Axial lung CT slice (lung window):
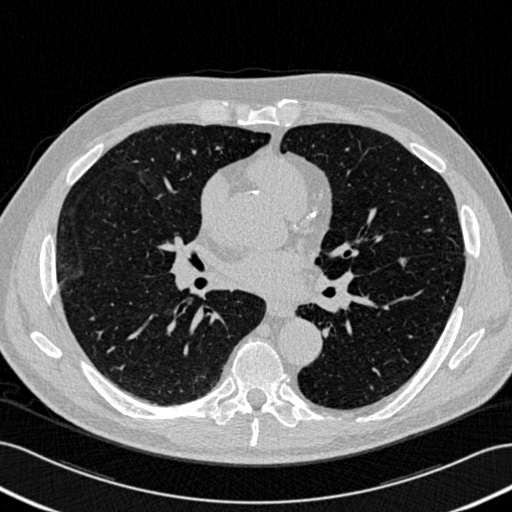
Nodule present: no